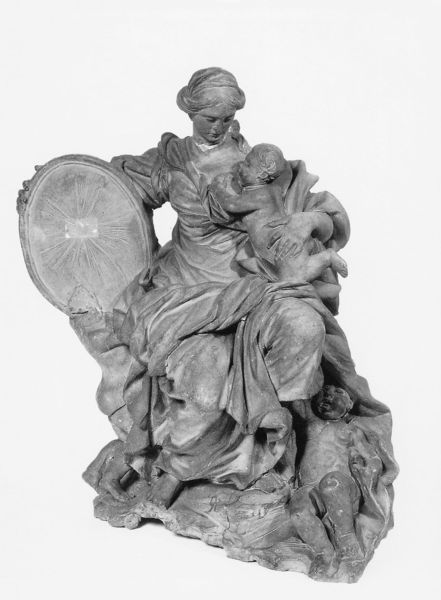
Titel: Die Nächstenliebe/ Barmherzigkeit
Künstler: Domenico Guidi
Institution: St. Petersburg, Eremitage
Schlagwörter: himmel, nackt, brust, frau, frisur, grau, haar, kleid, marmor, weiss, blick, schirm, rock, barock, falten, stein, spiegel, boden, gewand, haare, sitzend, kind, mutter, kinder, kreis, engel, putto, skulptur, statue, relief, brüste, schlafend, baby, farblos, kissen, zopf, faltenwurf, plastik, schild, babys, nakt, allegorie, personifikation, wappen, christus, jesus, antik, maria, madonna, objekt, christ, säugen, caritas, christu, chrit, ziitrone